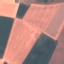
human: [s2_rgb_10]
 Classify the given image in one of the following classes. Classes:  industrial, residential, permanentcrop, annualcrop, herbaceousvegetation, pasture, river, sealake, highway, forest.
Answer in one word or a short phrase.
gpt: AnnualCrop